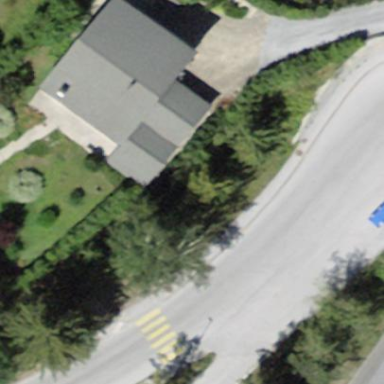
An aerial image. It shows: Detached building with gabled roof.